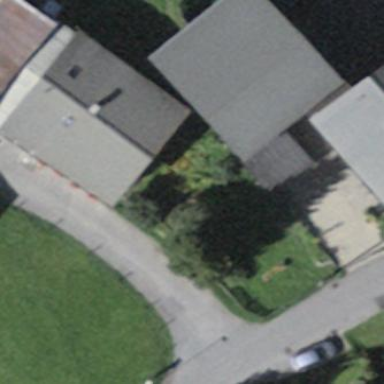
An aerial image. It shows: Building with tile roof.